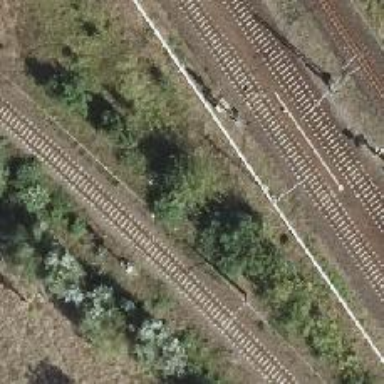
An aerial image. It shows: Railway signal.